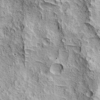
Label: not_dusty